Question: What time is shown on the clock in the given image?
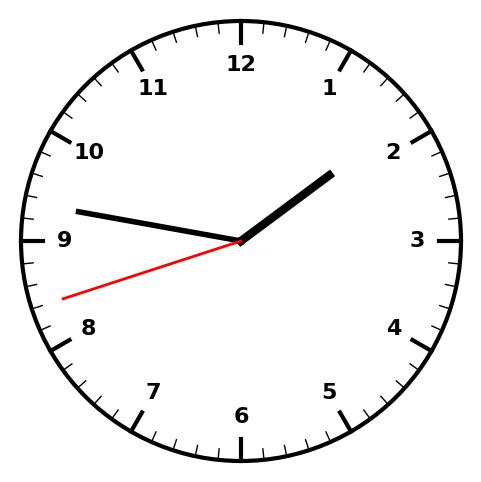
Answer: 01:46:42